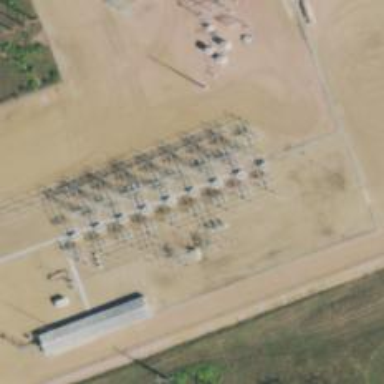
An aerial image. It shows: Switch used for power control.